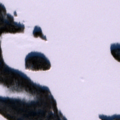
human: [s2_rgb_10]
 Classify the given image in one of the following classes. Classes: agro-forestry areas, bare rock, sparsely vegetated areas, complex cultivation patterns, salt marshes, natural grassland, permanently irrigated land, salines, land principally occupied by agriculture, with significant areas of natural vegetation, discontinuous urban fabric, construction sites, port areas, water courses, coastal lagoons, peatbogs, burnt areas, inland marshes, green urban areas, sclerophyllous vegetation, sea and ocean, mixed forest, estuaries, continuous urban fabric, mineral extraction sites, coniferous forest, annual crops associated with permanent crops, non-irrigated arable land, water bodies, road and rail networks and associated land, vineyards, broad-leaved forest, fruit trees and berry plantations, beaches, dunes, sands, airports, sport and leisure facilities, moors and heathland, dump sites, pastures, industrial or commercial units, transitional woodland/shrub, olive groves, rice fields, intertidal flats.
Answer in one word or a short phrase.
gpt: coniferous forest, mixed forest, water bodies